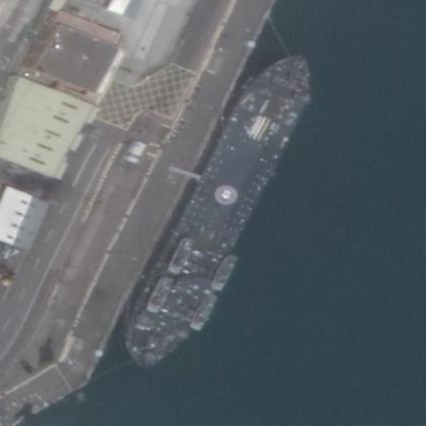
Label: civil